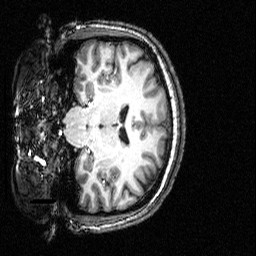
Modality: T1w
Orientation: coronal
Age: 38
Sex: female
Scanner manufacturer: siemens
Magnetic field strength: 3 T
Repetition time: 2.5 s
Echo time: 0.00393 s